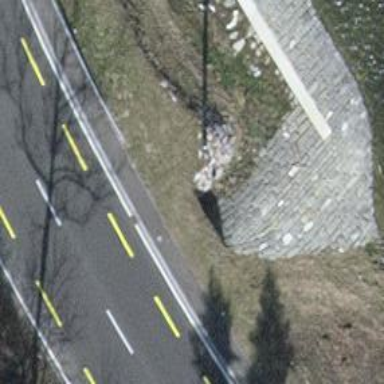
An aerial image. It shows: Culvert tunnel.